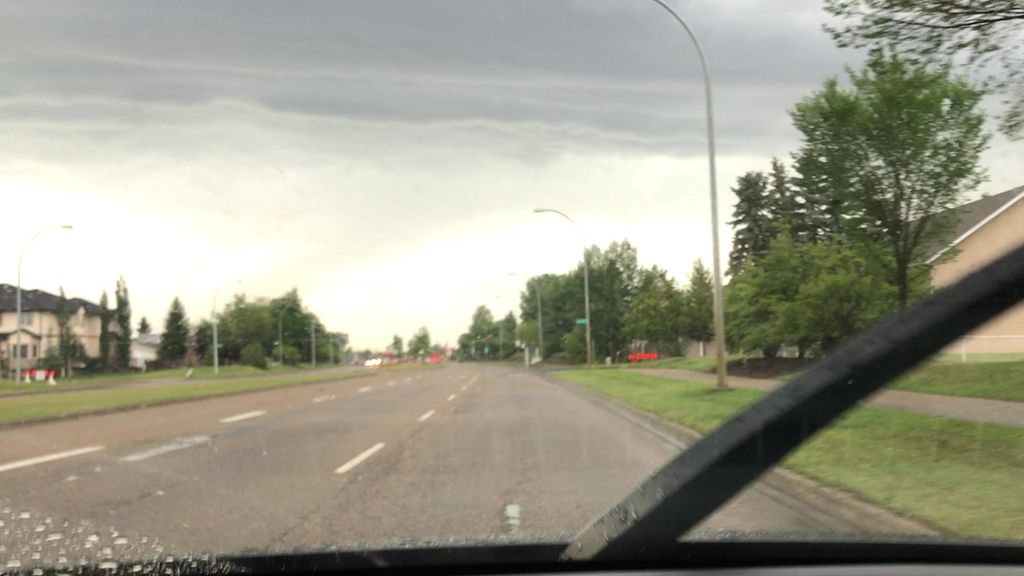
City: edmonton